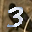
Label: 3